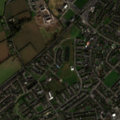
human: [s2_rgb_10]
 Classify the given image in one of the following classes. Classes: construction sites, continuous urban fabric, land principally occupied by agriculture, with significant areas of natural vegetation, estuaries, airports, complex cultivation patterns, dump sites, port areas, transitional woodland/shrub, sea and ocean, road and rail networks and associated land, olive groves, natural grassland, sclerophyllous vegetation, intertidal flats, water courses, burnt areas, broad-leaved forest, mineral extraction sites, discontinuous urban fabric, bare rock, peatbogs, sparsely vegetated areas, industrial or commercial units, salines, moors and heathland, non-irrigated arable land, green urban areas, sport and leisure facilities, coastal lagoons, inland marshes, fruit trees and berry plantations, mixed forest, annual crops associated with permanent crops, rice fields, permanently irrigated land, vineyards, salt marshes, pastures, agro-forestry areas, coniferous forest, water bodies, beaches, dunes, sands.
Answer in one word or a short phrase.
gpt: continuous urban fabric, discontinuous urban fabric, non-irrigated arable land, pastures